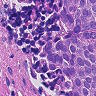
Metastatic tissue present: yes